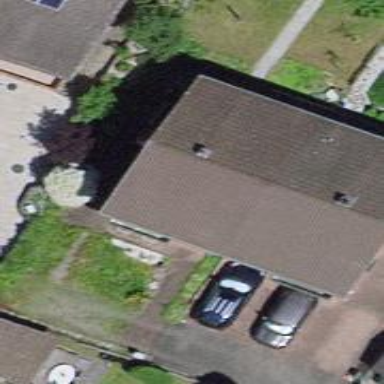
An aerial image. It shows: Semi-detached house.